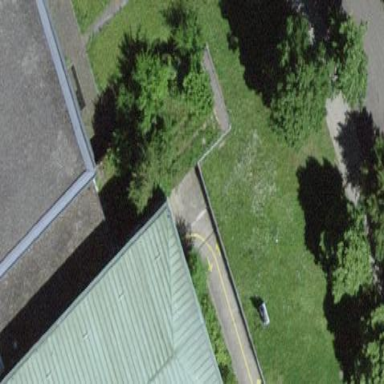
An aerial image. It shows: Building part with flat roof.